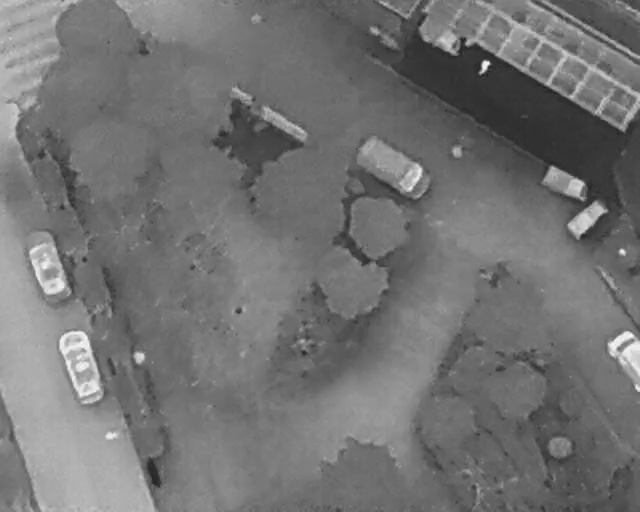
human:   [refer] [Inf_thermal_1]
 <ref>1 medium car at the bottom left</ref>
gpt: <box>[[6, 68, 18, 74, 160]]</box>

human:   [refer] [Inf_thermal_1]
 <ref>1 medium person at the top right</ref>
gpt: <box>[[74, 12, 77, 14, 2]]</box>

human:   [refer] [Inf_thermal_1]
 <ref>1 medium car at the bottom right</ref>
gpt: <box>[[91, 67, 102, 73, 2]]</box>

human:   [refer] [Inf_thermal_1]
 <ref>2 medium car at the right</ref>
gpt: <box>[[86, 31, 90, 40, 27], [88, 40, 95, 44, 51]]</box>